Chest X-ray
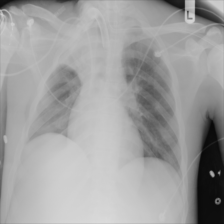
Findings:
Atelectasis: negative
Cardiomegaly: negative
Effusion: negative
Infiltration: negative
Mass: negative
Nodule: negative
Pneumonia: negative
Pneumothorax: negative
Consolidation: negative
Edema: negative
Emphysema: negative
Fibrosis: negative
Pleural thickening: negative
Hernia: negative